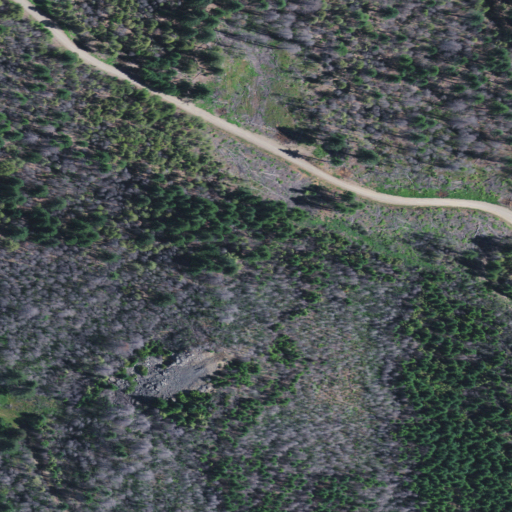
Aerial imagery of ridge(s) in Oregon named Devils Backbone containing shrub, evergreen forest, open development, and grassland